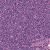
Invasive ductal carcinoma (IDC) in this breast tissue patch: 1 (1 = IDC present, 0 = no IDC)